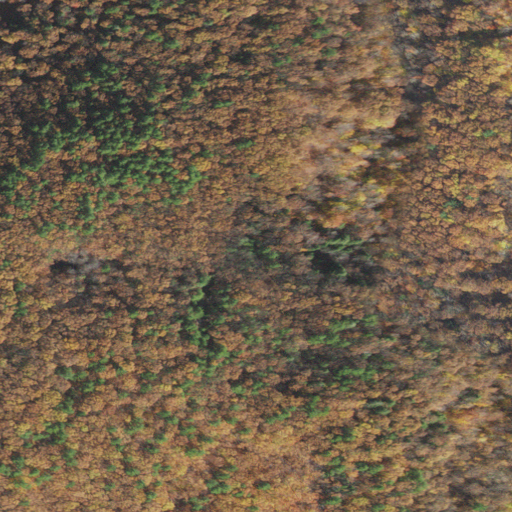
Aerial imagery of mountain in New Hampshire named Piscataquog Mountain containing deciduous forest, mixed forest, and evergreen forest